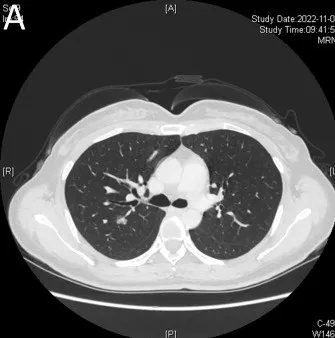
(A, B) Enhanced computed tomography (CT) indicates a mixed ground glass opacity. Blood vessels can be seen passing through the lesion, and the enhanced scan shows that the solid components of the lesion are few, and the degree of enhancement is unclear.
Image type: radiology (ct)